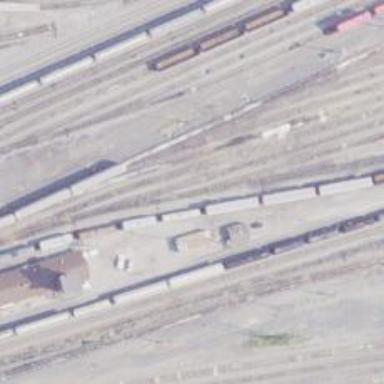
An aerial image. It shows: Railway yard in service.